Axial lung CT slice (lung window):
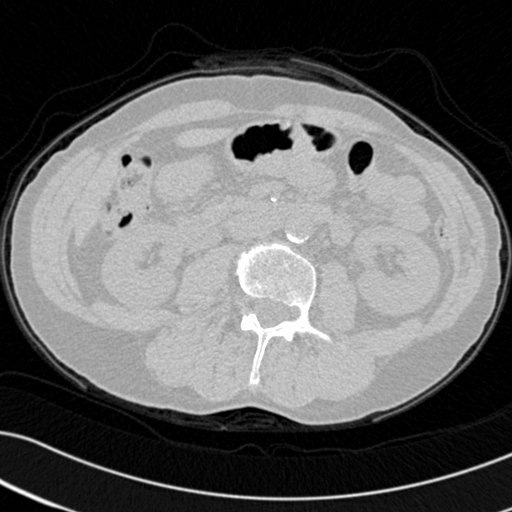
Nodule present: no